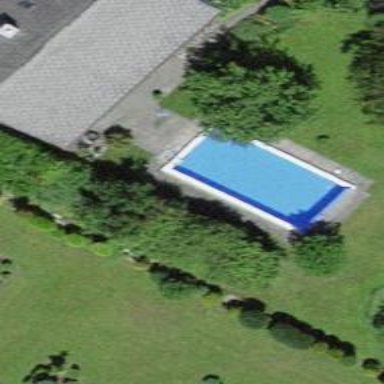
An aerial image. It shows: Swimming pool located in leisure land.